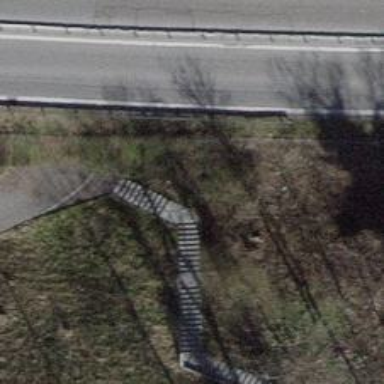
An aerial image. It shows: Tunnel path with asphalt surface.